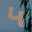
Label: 4